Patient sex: F
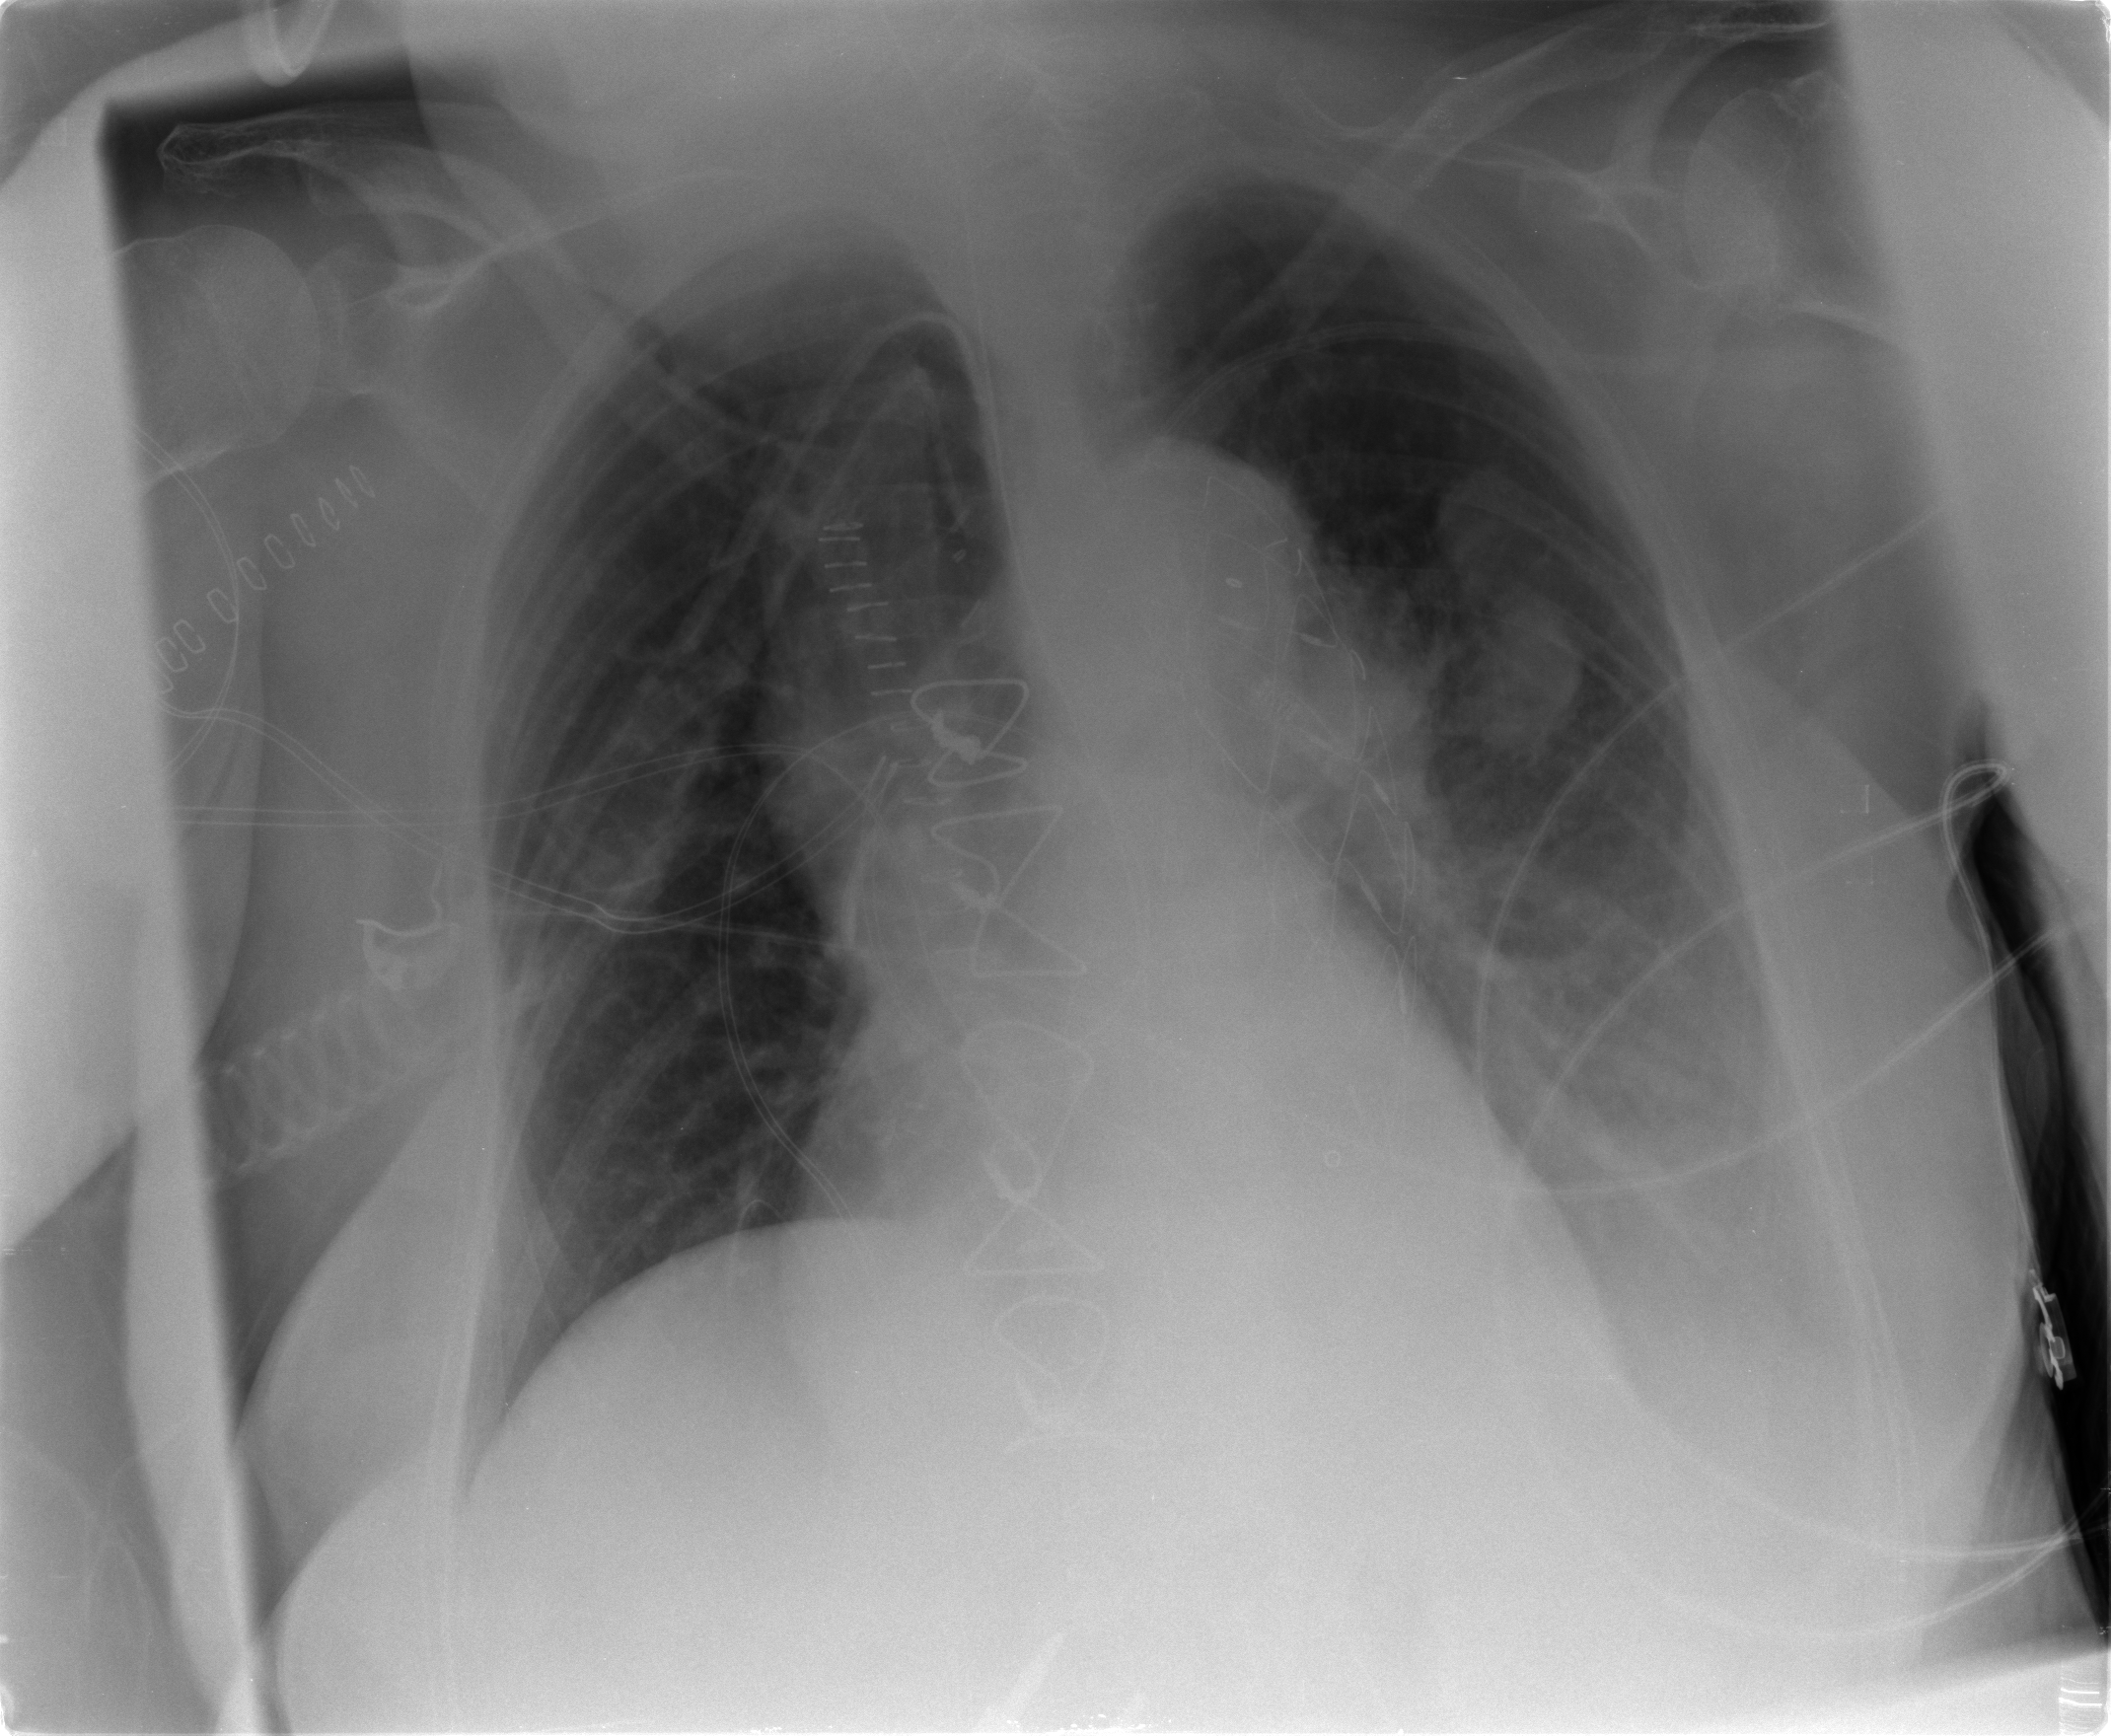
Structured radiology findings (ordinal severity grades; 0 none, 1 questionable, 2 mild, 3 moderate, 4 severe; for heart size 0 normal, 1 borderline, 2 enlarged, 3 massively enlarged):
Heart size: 0
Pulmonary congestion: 2
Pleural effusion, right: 0
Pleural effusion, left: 3
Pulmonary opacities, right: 0
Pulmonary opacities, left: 1
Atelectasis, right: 2
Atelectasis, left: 2